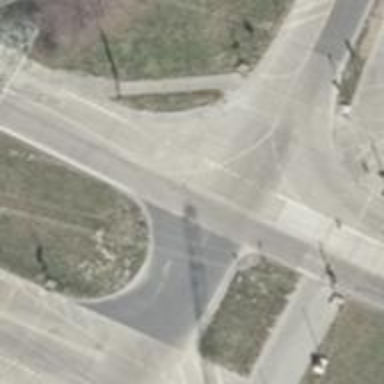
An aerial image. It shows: Secondary road with asphalt surface.